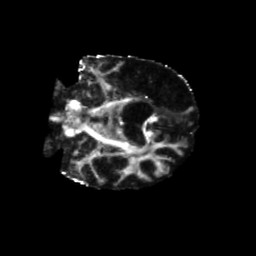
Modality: FA
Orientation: coronal
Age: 68
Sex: male
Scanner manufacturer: siemens
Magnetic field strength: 3 T
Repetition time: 5.25 s
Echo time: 0.08 s